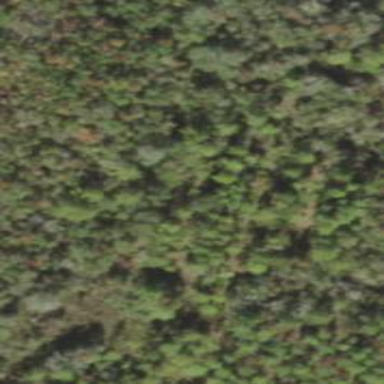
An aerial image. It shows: Forest dominated by needle-leaved trees.